Chest X-ray:
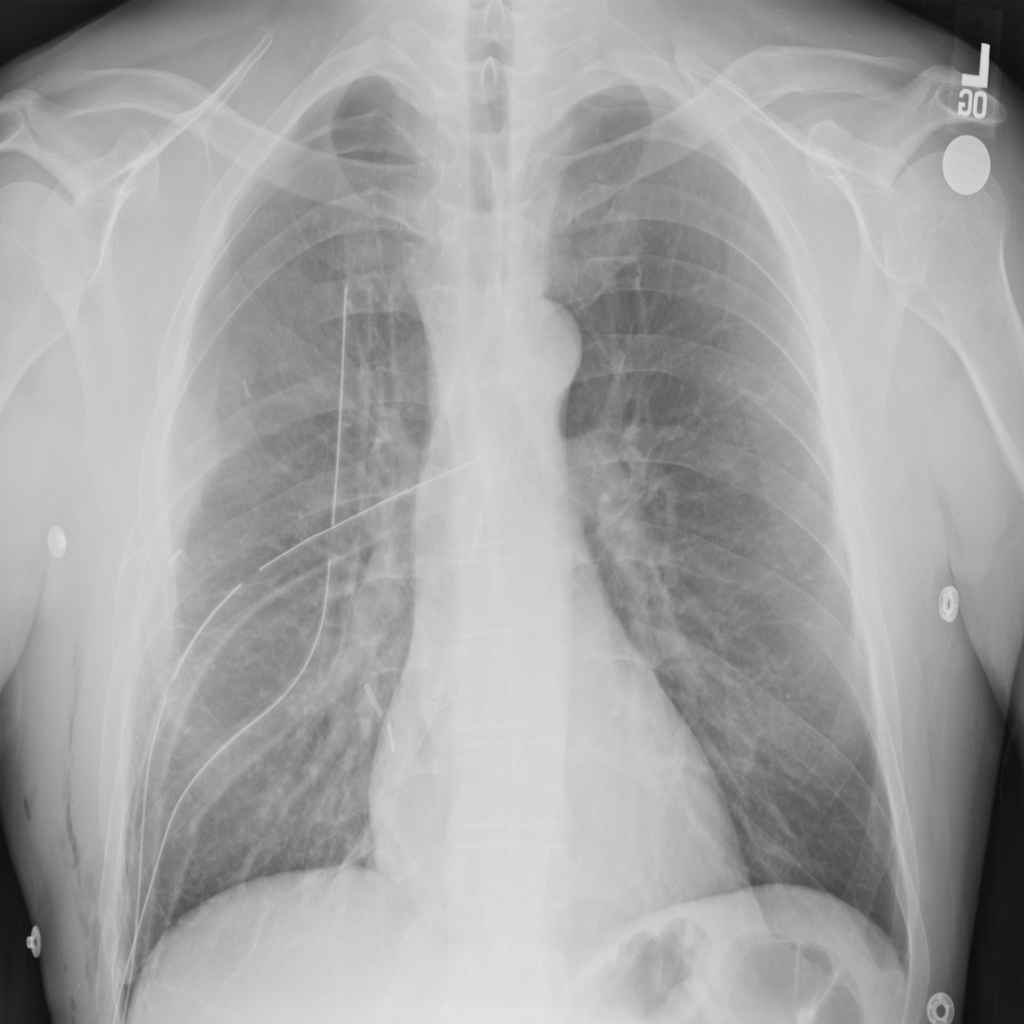
Findings: Fracture, Effusion
No abnormal finding: no